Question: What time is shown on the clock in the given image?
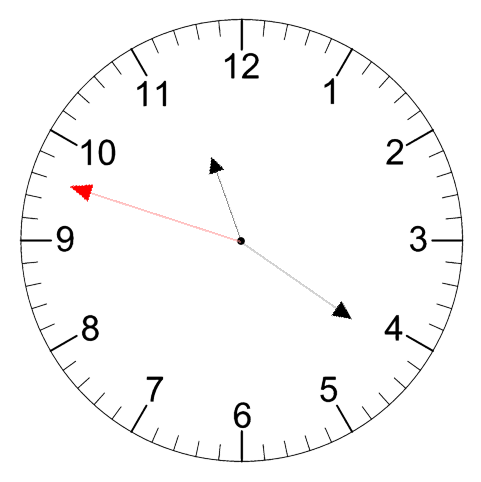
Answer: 11:20:48